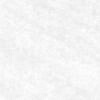
Label: change